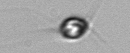
Label: Acanthoica_quattrospina